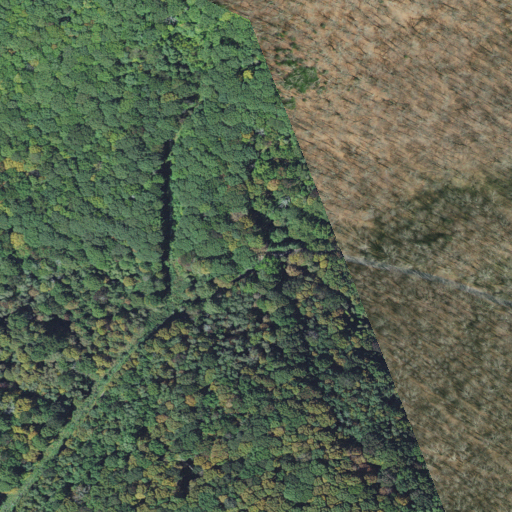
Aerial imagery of gap in Tennessee named Hughes Gap containing deciduous forest, open development, mixed forest, and evergreen forest